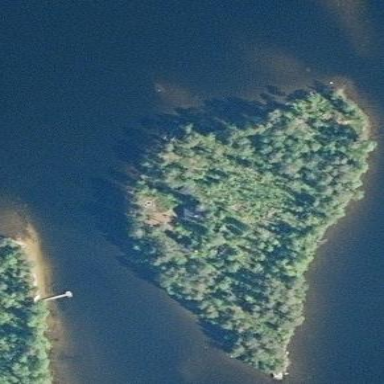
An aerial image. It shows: Island.